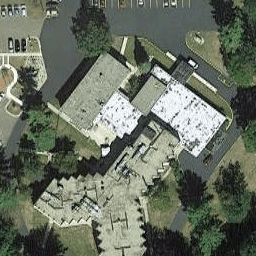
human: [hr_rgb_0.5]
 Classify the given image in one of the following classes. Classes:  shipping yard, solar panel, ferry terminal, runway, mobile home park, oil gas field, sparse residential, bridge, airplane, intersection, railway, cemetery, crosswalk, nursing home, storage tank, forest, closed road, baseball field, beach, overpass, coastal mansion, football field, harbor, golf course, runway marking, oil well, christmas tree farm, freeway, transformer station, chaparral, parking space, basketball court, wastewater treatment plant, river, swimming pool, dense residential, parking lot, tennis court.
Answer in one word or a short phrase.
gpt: nursing home